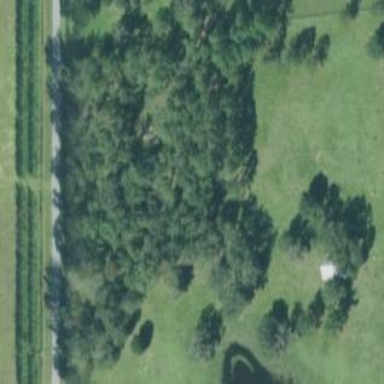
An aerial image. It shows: Mixed leaf woodland.